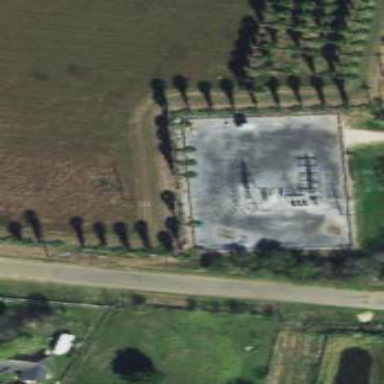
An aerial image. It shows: There is distribution substation enclosed by fence.